Question:
I am new to Android Development and I am having this layout problem in My Application. Need some help
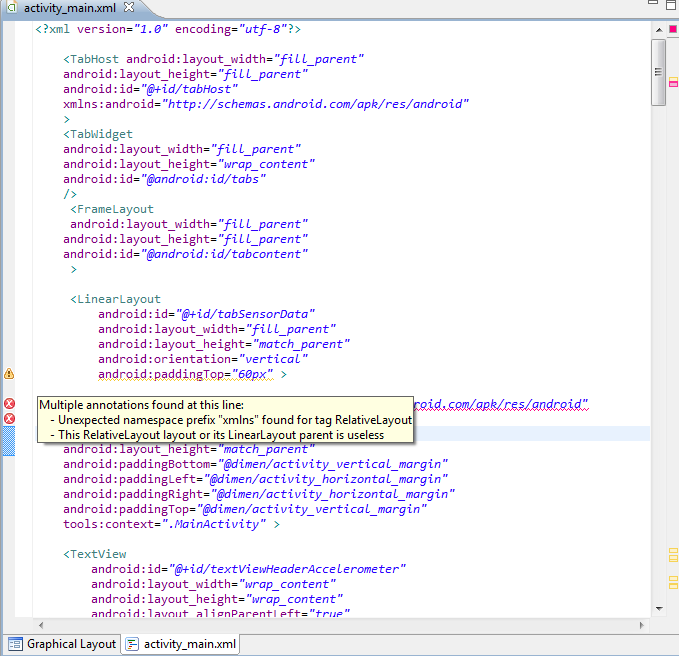
Answer: You only need to declare the 'xmlns:android="http://schemas.android.com/apk/res/android"' namespace once in your 'Activity' which you have already done at the start of your layout. Remove the multiple namespace declarations of one which the error is being raised on.
The layout message is indicating just what it says. It's trying to tell you that your current hierarchical structure with regards to layout containers is redundant at some level.